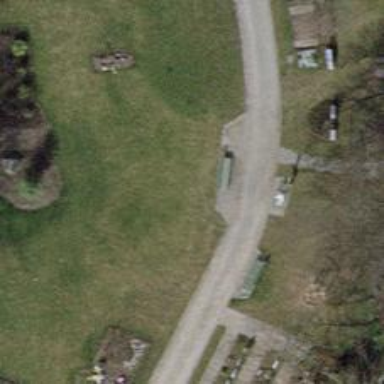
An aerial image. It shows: Bench.